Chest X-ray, PA view. Patient: 58 years old, sex M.
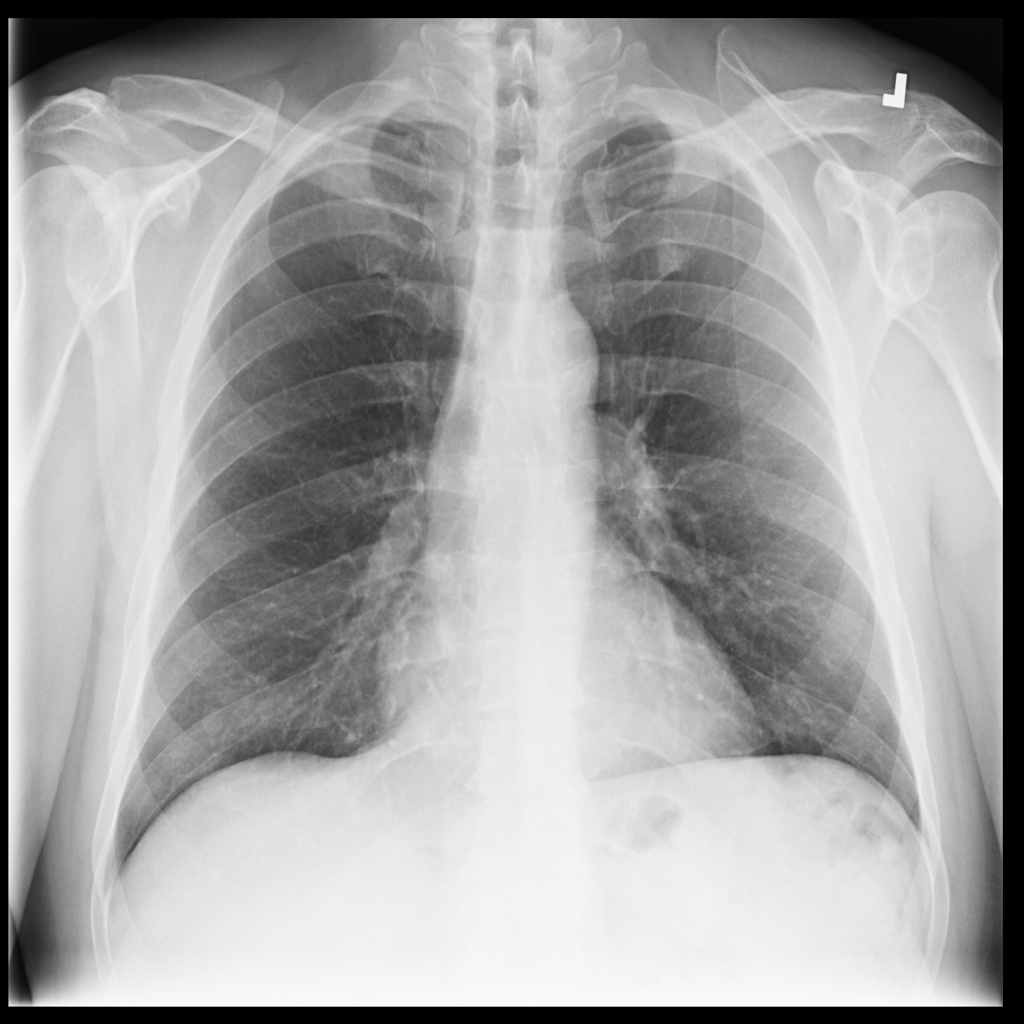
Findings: Infiltration